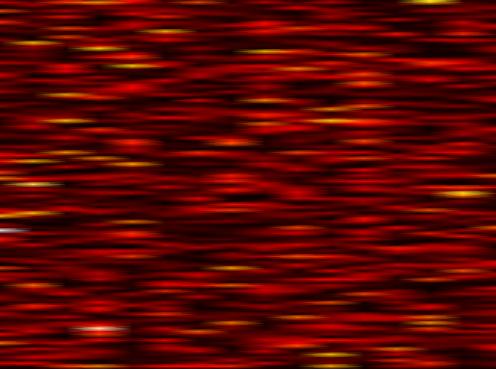
Label: FOFDM